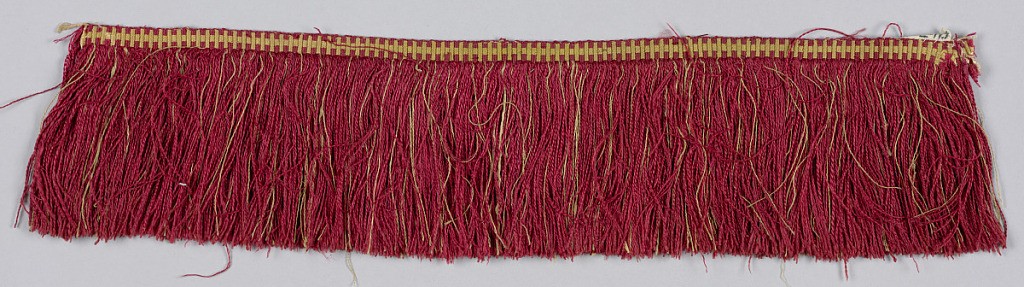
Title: Fringe
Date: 17th century
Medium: silk Technique: woven
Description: Red and yellow fringe with a patterned heading and red and yellow skirt threads.